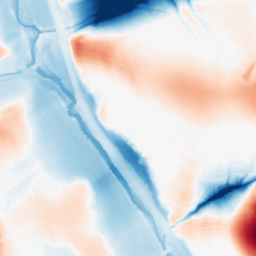
Category: morphological
Decomposition family: tophat_combined
Decomposition parameters: size: 50
Upsampling method: bspline
Upsampling parameters: scale: 2
Upsampling scale: 2